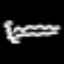
Label: squiggle